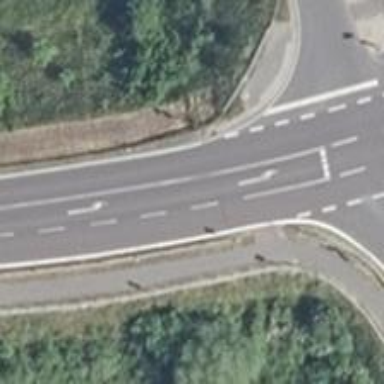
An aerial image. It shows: Secondary road with asphalt surface and embankment.